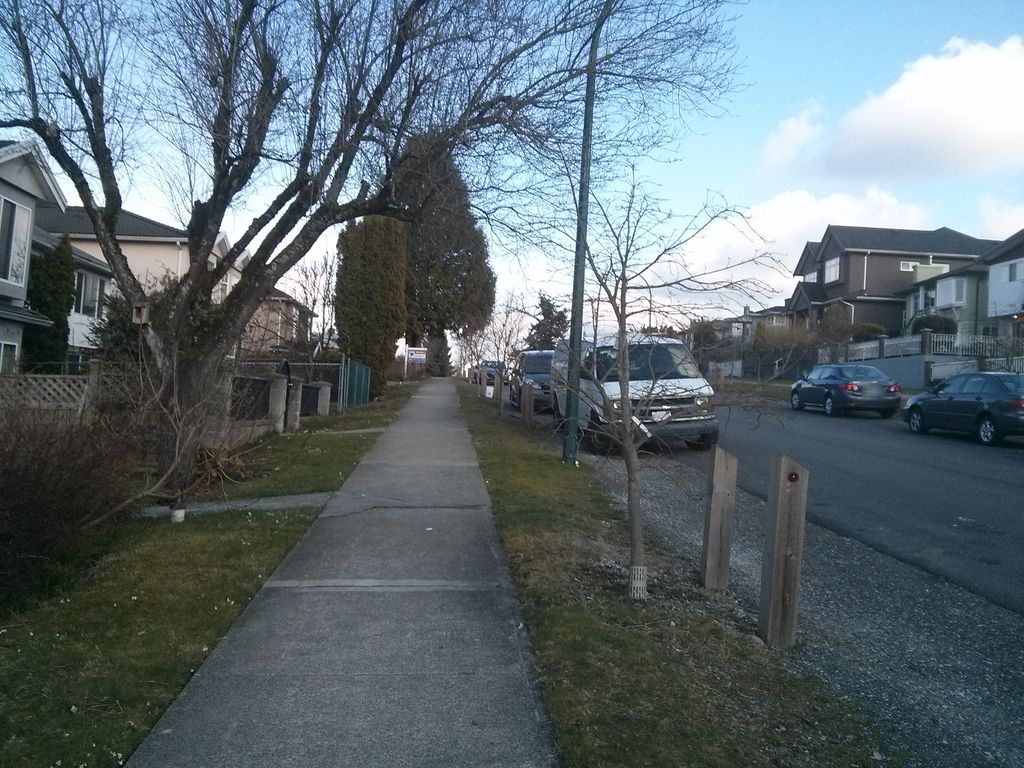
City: vancouver